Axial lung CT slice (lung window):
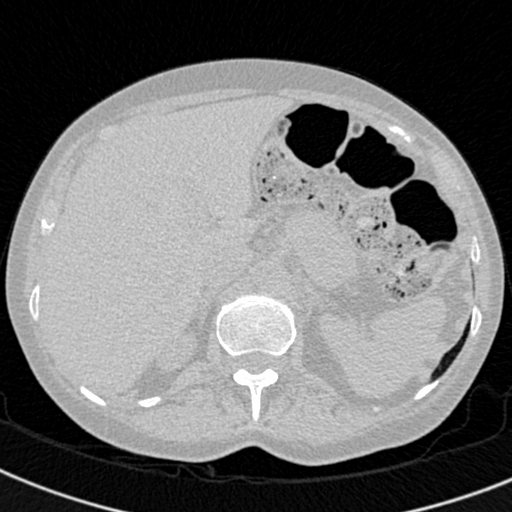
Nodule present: no